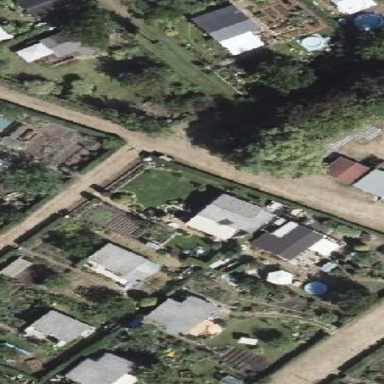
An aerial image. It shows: Plot within allotments.